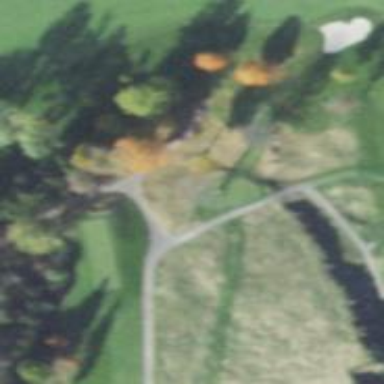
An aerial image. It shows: Pathway for golfing.